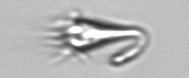
Label: Paratontonia_gracillima